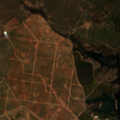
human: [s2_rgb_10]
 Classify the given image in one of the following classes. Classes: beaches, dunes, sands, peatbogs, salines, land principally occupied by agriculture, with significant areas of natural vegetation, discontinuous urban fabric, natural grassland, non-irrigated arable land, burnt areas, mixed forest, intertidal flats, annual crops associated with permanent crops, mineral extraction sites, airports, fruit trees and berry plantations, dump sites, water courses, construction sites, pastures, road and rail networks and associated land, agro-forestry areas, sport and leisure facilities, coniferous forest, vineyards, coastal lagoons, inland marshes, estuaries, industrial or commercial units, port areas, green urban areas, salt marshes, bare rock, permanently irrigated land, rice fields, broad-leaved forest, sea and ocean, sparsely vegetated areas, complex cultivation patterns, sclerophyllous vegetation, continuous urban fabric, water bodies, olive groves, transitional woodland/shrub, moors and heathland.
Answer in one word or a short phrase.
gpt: continuous urban fabric